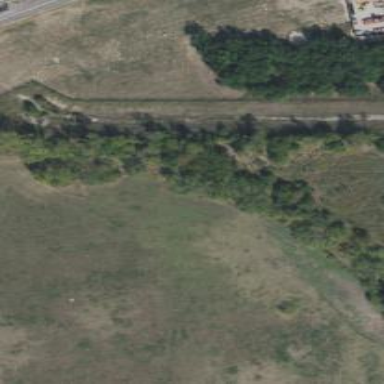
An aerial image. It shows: Abandoned railway.